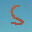
Label: 5